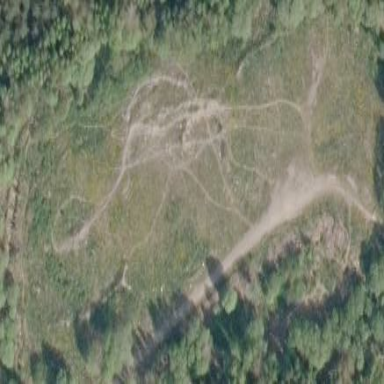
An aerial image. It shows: Dirt cycling track in leisure land area.